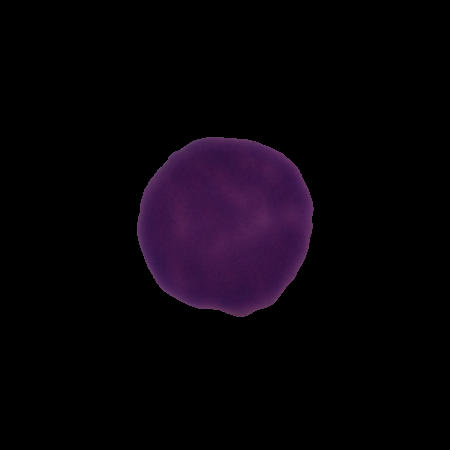
Label: healthy